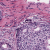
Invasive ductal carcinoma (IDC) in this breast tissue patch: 0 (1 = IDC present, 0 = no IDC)